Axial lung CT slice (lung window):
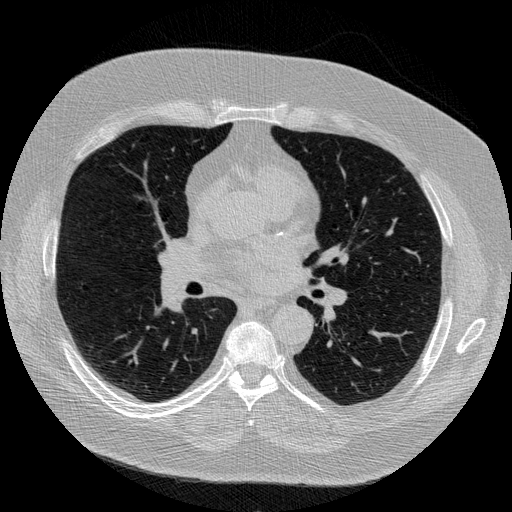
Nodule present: no